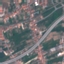
Land use / land cover: Highway